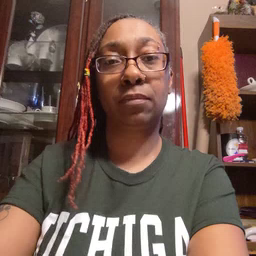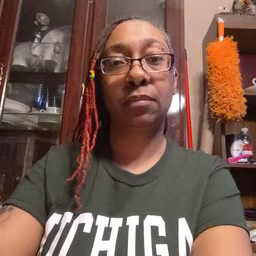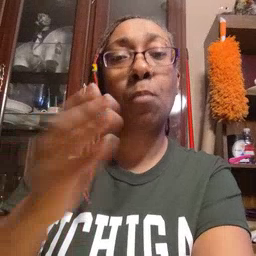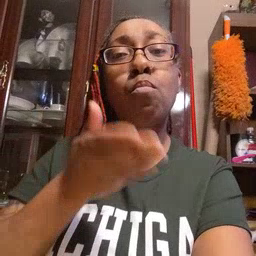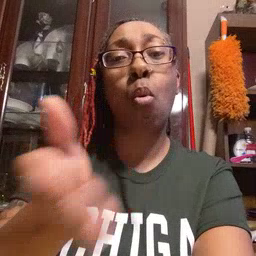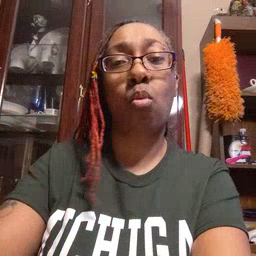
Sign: boat